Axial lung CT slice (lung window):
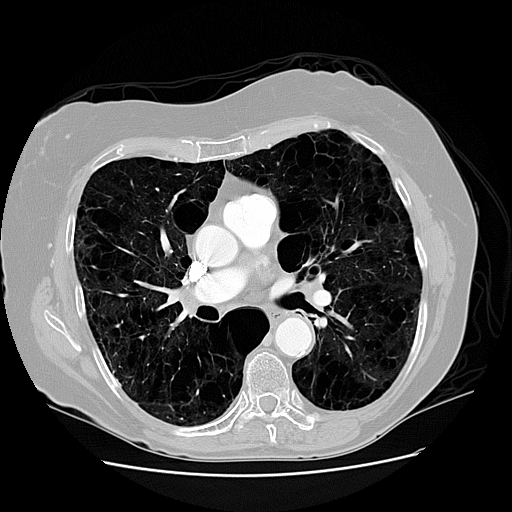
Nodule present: no